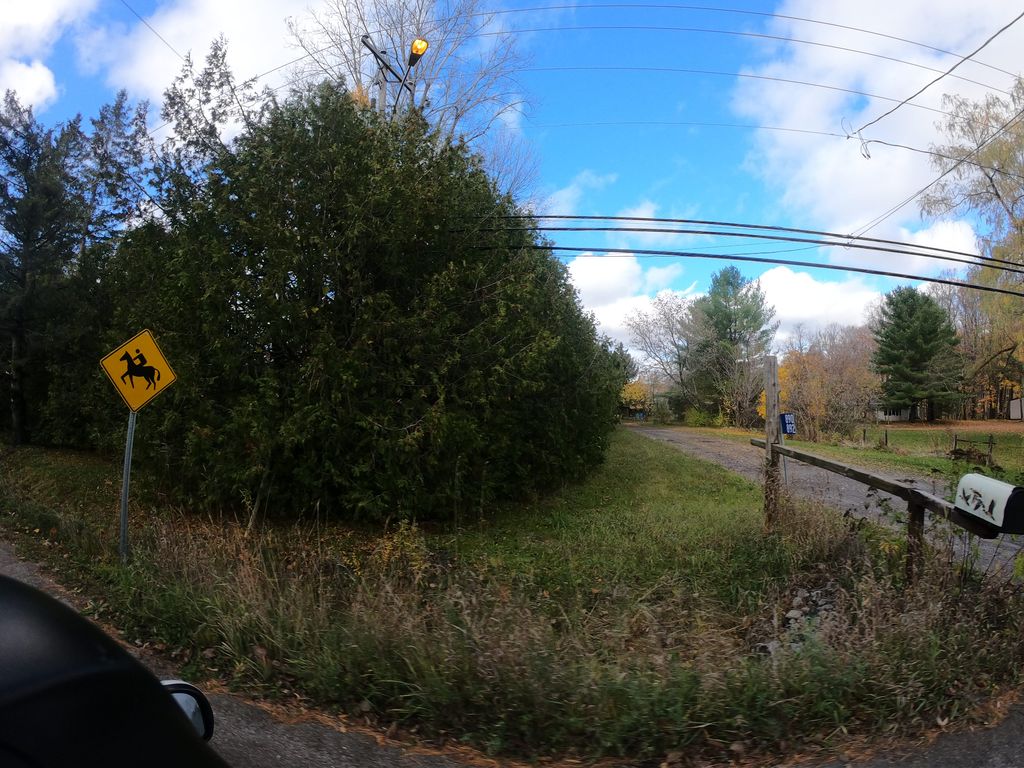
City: ottawa-gatineau